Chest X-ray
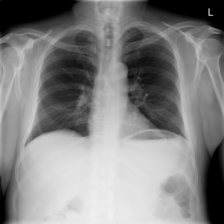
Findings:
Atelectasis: negative
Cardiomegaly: negative
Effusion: negative
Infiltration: negative
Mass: negative
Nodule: negative
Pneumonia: negative
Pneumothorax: negative
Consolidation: negative
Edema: negative
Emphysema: negative
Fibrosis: negative
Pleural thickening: negative
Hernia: negative